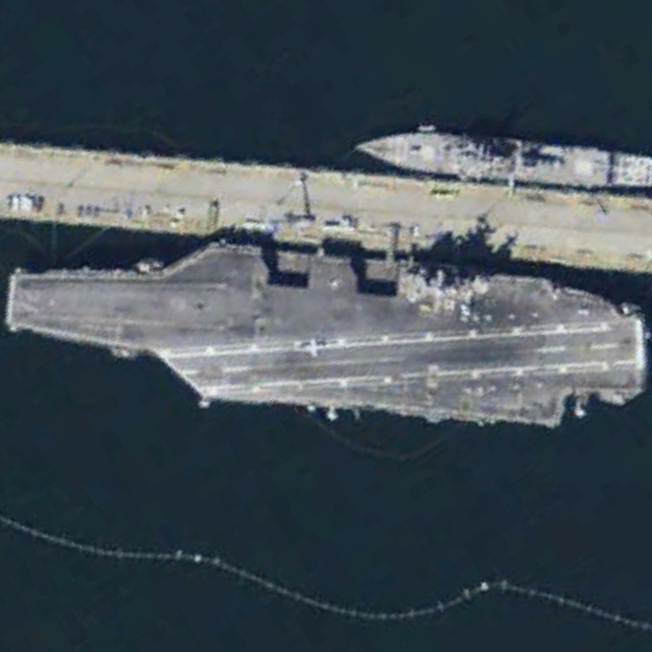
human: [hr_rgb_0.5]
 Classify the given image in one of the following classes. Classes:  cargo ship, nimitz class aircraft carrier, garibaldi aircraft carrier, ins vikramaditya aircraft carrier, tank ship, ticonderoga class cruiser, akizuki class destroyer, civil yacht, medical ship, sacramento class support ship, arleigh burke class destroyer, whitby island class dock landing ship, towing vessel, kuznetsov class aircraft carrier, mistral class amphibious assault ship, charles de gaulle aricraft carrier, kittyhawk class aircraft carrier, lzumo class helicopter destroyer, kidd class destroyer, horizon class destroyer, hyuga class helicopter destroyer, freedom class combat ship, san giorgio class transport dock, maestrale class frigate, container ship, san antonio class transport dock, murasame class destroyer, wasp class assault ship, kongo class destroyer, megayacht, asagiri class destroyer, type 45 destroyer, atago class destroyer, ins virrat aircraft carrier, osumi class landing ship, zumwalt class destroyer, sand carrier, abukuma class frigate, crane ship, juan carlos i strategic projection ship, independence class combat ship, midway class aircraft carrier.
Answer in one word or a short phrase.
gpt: Nimitz class aircraft carrier